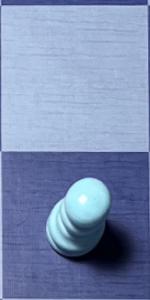
Label: Pawn_White